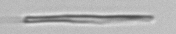
Label: fiber